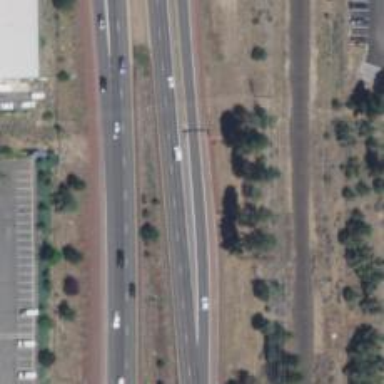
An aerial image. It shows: Trunk link highway.